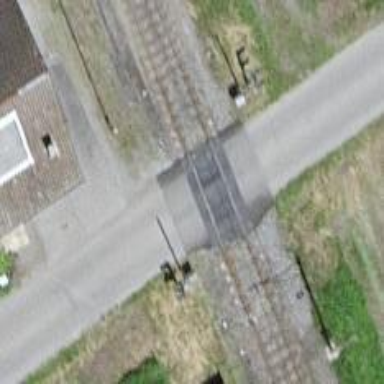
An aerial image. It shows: Level crossing along the railway.